Question: Look at image below and notice 'JRadioButtonMenuItem' do not extends 'JRadioButton', even not 'JToggleButton'. My guess is that they repeat code. ':P' Or perhaps they have a intermediary class inside these toggle component?

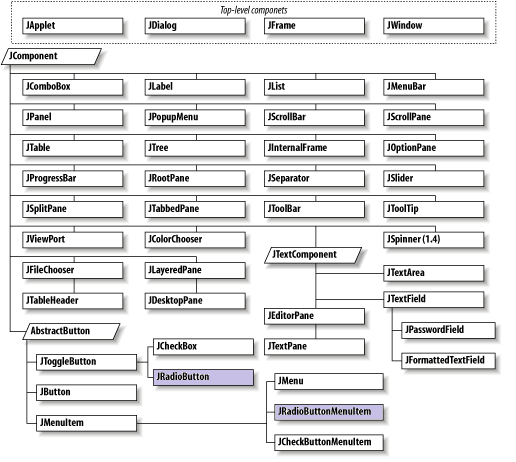
Answer: The thing is that Java does not support multiple inheritance, otherwise you could have considered having 'JRadioButtonMenuItem' extending both 'JMenuItem' and 'JRadioButton' (although it is not clear if it would have been a good implementation choice).
So this means that you have to choose one or the other, in this case, the choice has been made to extend 'JMenuItem'.
Now, if you take a look, you see that 'JMenuItem' and 'JRadioButton' have a common ancestor which is 'AbstractButton' which actually encapsulates a 'ButtonModel' where everything related to the current state of a button is stored (armed, selected, etc...).
In the case of a 'JRadioButtonMenuItem' it uses a 'ToggleButtonModel' and so here you have how the same model is shared by 'JRadioButton' and 'JRadioButtonMenutItem'.
Regarding the view, this is all delegated into the 'BasicRadioButtonMenuItemUI' and especially more into 'BasicMenuItemUI' (which is the parent of 'BasicRadioButtonMenuItemUI'). Eventually it relies on the current Look-and-feel to provide the different icons, styles, borders, fonts, etc...
And this is how the whole thing goes.